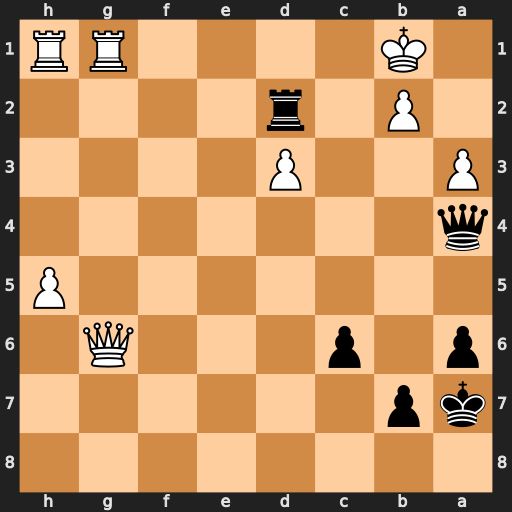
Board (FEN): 8/kp6/p1p3Q1/7P/q7/P2P4/1P1r4/1K4RR
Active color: b
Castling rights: -
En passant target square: -
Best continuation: Qc2+ Ka1 Qxb2#